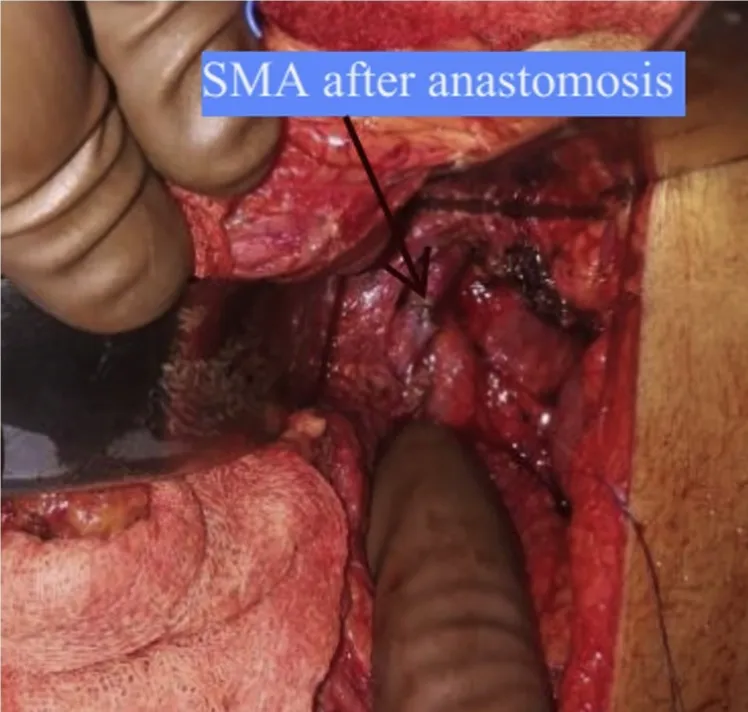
End-to-end anastomosis of superior mesenteric artery.
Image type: medical_photograph (other_medical_photograph)